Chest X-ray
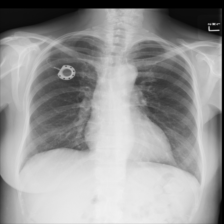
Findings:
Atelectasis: negative
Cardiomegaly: negative
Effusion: negative
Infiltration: negative
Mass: negative
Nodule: positive
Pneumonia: negative
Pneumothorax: negative
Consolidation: negative
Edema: negative
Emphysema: negative
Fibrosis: negative
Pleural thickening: negative
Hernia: negative